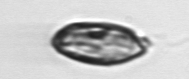
Label: Katodinium_or_Torodinium